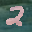
Label: 2